【题型】选择题　【知识点】平面几何　【难度】easy
如图，$\triangle ABC$ 中，$DE \parallel BC$，$AD = 2$，$DB = 1$，$AE = 4$，则 $AC$ 的长度为（ \quad ）

A. 2 \qquad B. 6 \qquad C. 3 \qquad D. 4
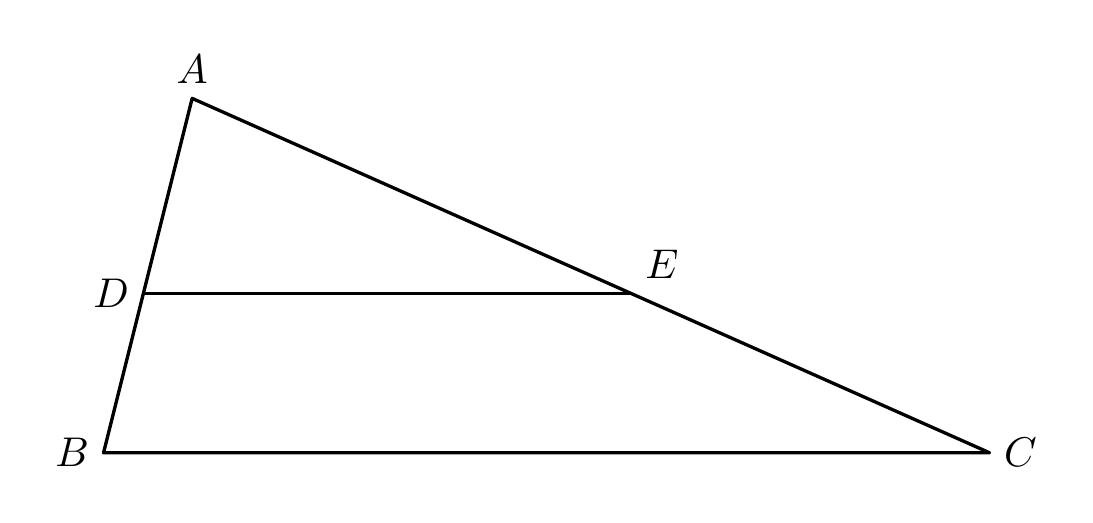
【解答】
【答案】 B

【分析】 本题考查了平行线分线段成比例定理，熟练掌握知识点是解题的关键. 运用平行线分线段成比例定理即可求解.

【详解】 解：$\because DE \parallel BC$,

$\therefore \frac{AD}{DB} = \frac{AE}{EC}$,

$\because AD = 2$，$DB = 1$，$AE = 4$,

$\therefore \frac{2}{1} = \frac{4}{EC}$,

$\therefore EC = 2$,

$\therefore AC = AE + EC = 4 + 2 = 6$,

故选：B.